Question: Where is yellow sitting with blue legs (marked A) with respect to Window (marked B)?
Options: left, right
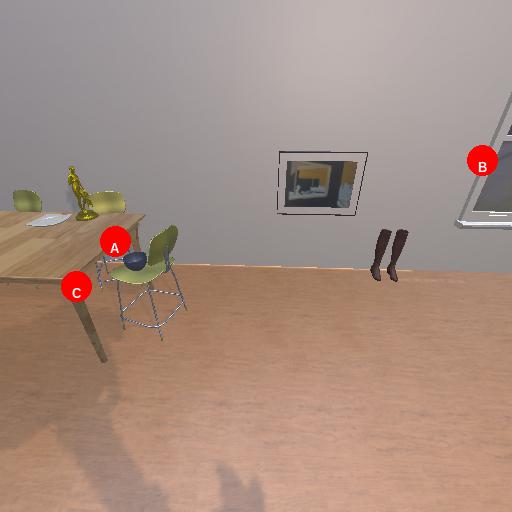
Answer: left